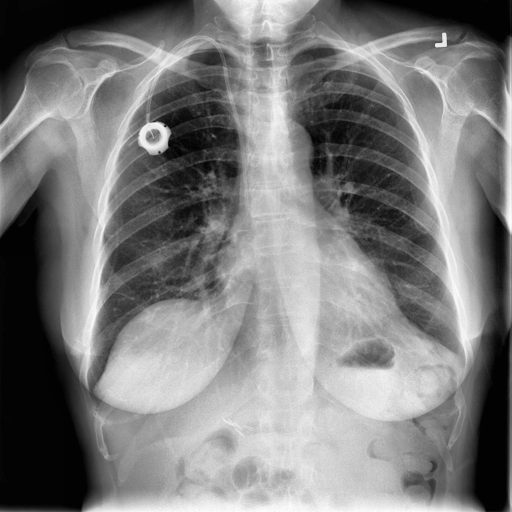
Finding: NORMAL